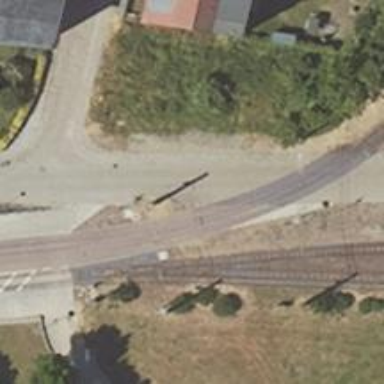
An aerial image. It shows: Tramway with electrified contact lines.